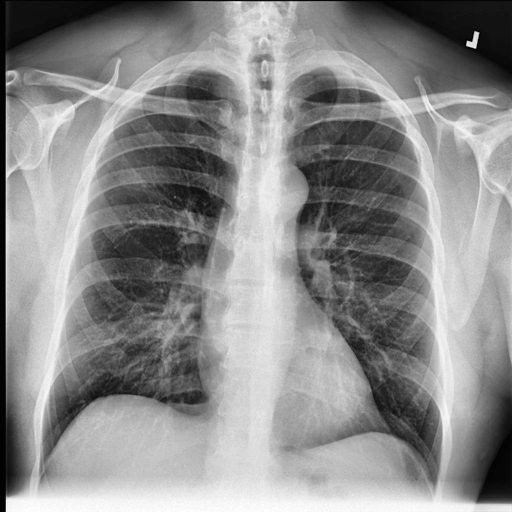
Finding: NORMAL